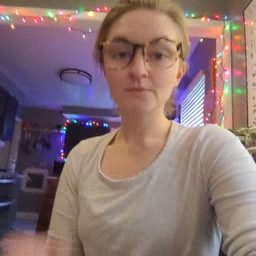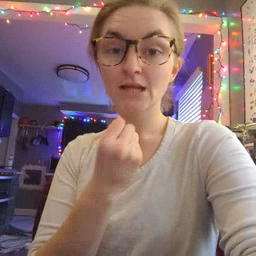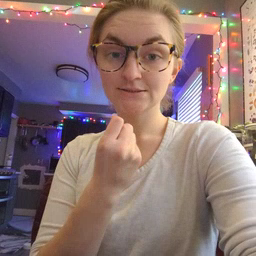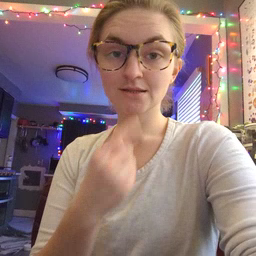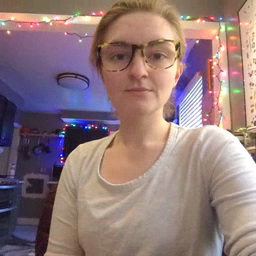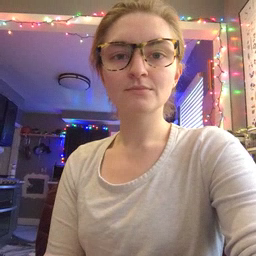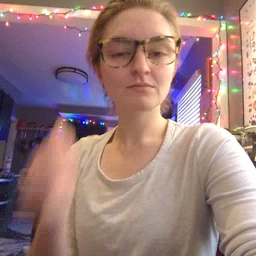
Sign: snack